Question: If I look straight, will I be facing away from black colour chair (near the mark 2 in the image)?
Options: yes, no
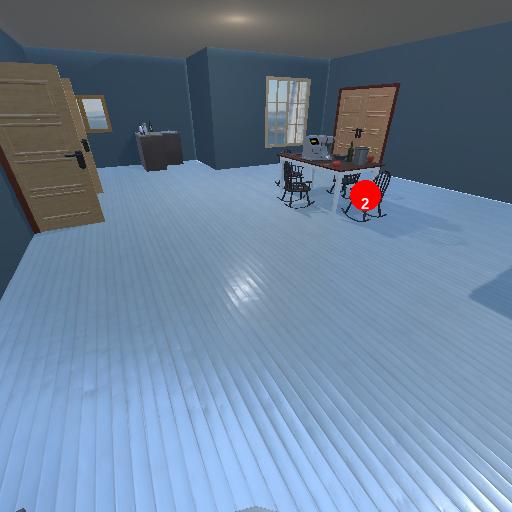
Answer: yes